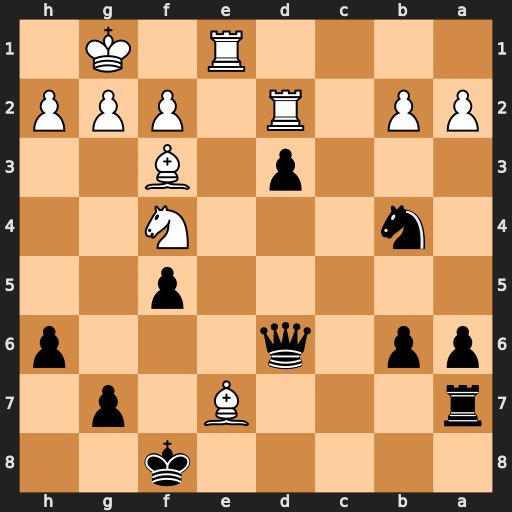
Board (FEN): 5k2/r3B1p1/pp1q3p/5p2/1n3N2/3p1B2/PP1R1PPP/4R1K1
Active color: b
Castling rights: -
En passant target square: -
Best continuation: Rxe7 Rxe7 Kxe7